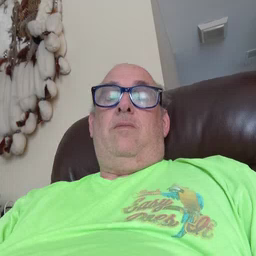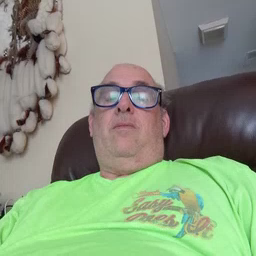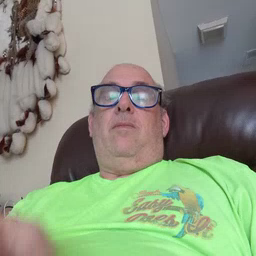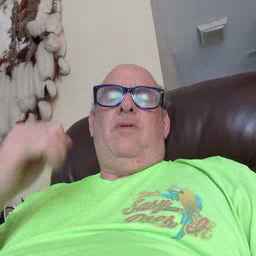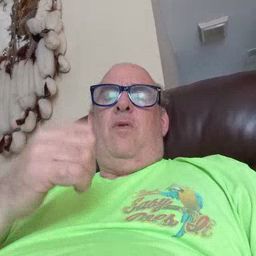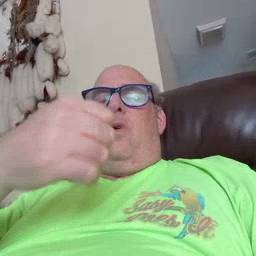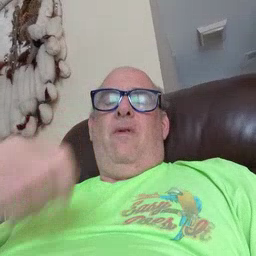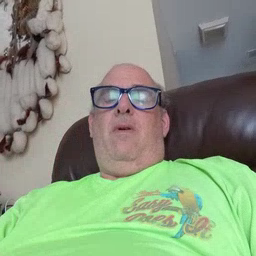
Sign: refrigerator